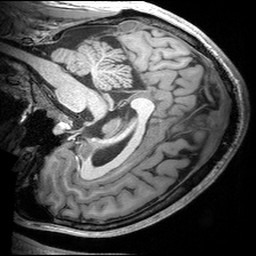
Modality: T1w
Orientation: sagittal
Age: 27
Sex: male
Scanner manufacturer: siemens
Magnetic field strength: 3 T
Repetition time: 2.53 s
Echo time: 0.00299 s